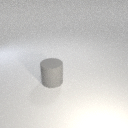
large gray rubber cylinder